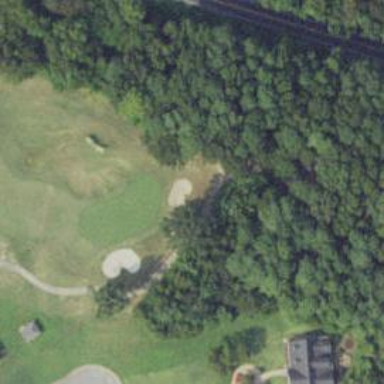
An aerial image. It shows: View of golf hole.